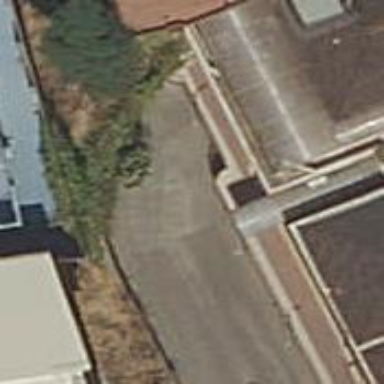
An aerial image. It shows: Parking entrance.